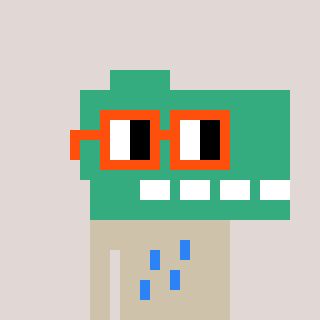
a pixel art character with square orange glasses, a dino-shaped head and a bege-colored body on a warm background